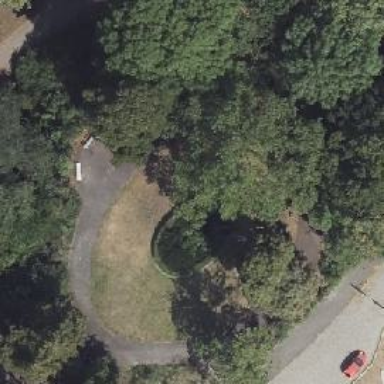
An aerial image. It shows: Monumental deciduous tree with broadleaved leaves.